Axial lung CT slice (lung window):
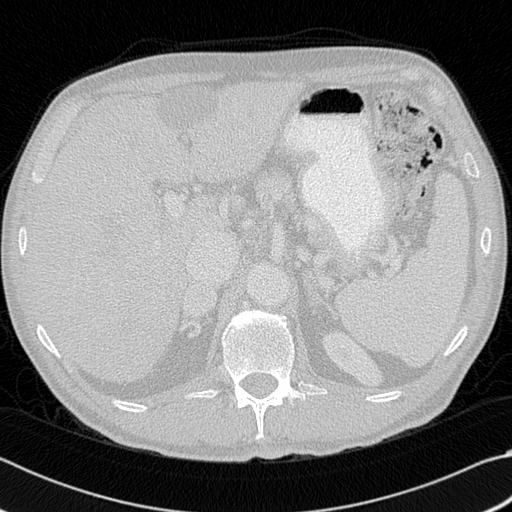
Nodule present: no